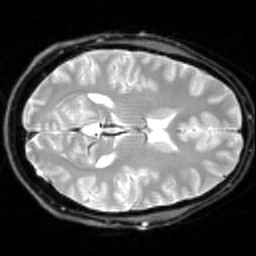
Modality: inplaneT2
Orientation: axial